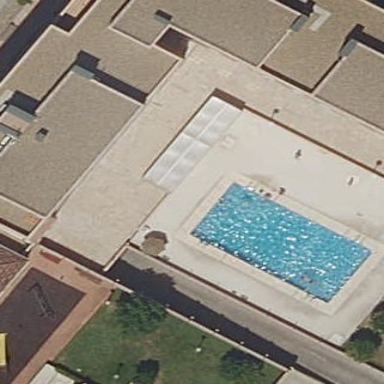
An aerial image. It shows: Swimming pool located in leisure land.